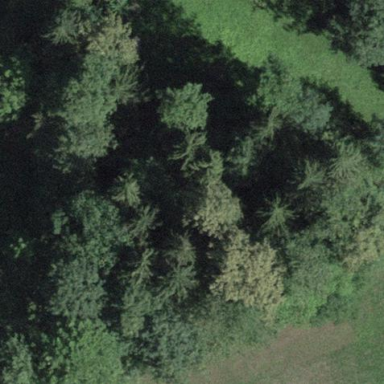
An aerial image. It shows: Forest area.